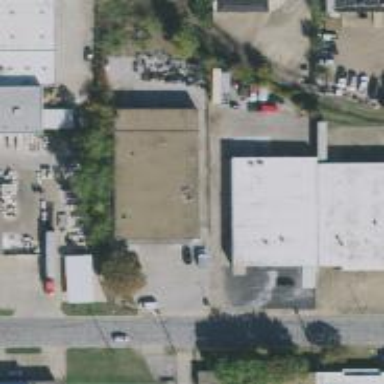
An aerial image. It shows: Warehouse building.